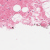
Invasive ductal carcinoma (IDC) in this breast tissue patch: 0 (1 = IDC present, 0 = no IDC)